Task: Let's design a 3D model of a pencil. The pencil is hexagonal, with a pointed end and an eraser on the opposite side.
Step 87:
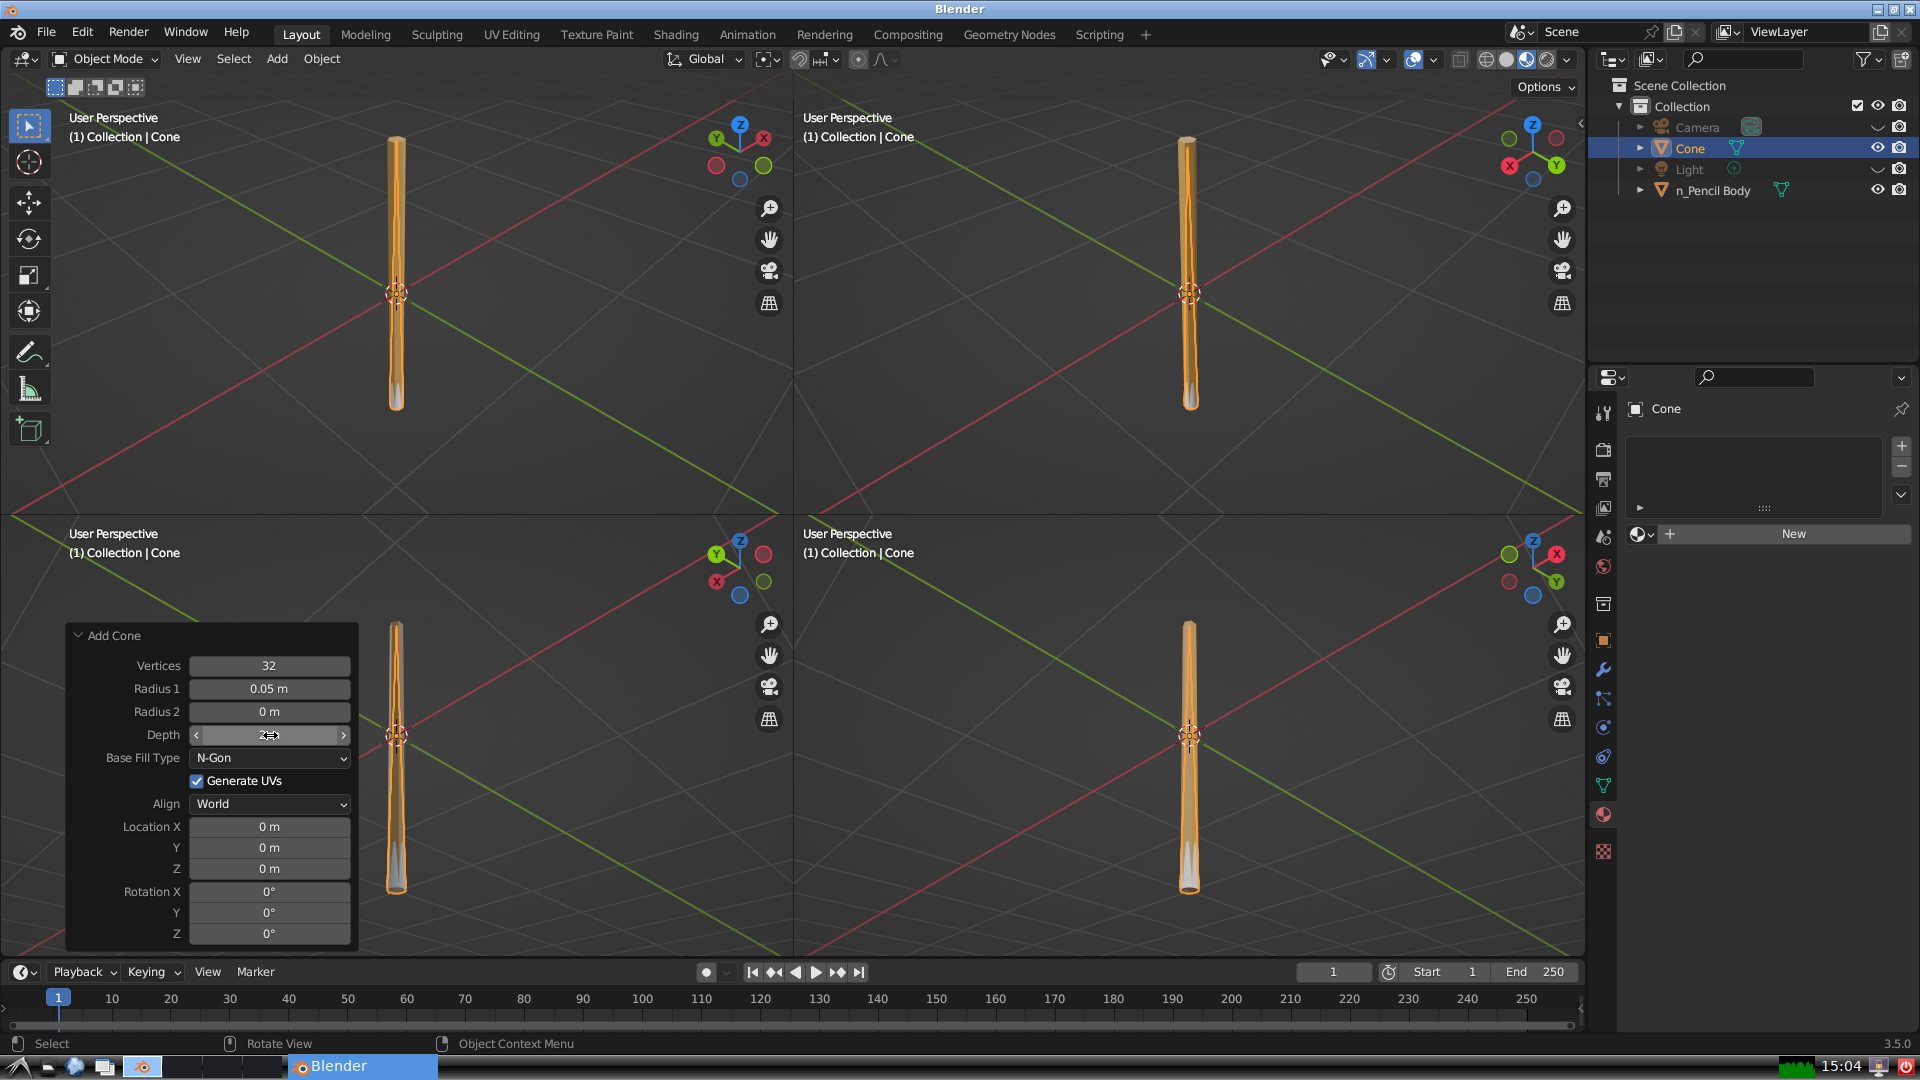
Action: click: no